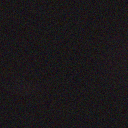
Screen state: off